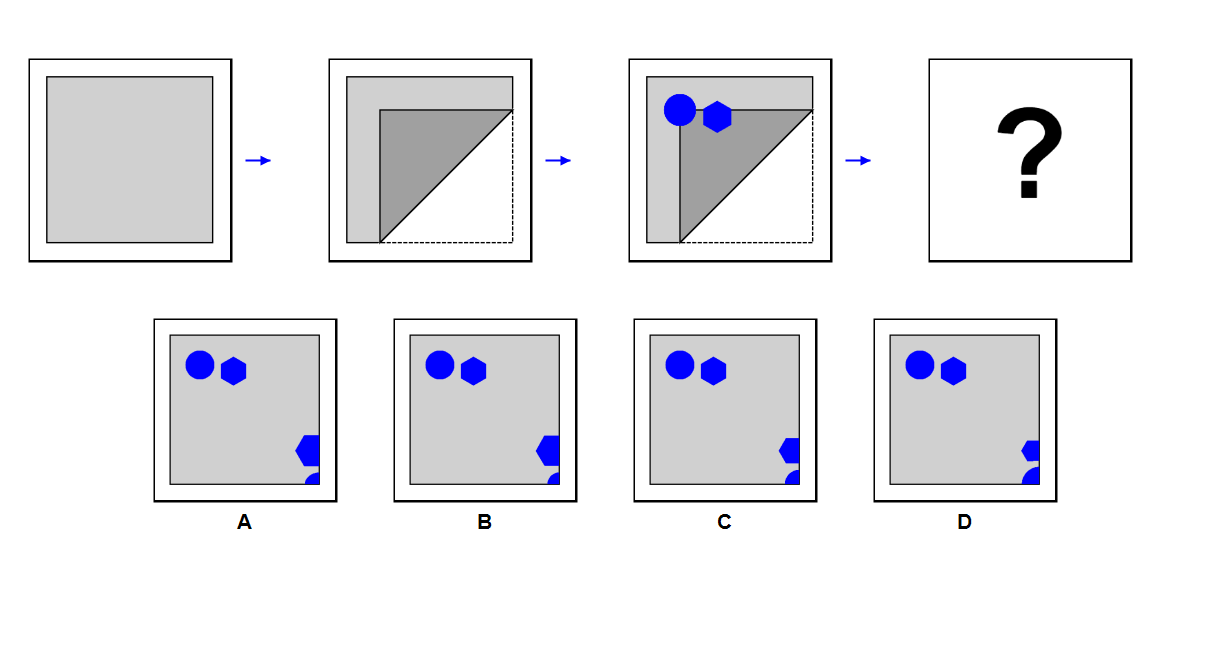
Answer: C